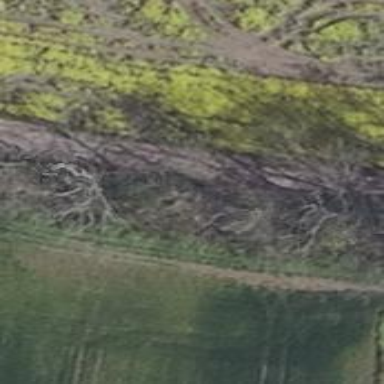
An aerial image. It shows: Agricultural tree row consisting of broadleaved trees.